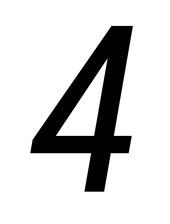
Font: Roboto-Italic_Condensed_Italic